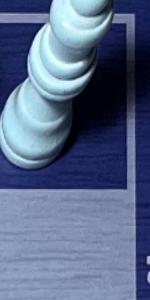
Label: Empty